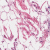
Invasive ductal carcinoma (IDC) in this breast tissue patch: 0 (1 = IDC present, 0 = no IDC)